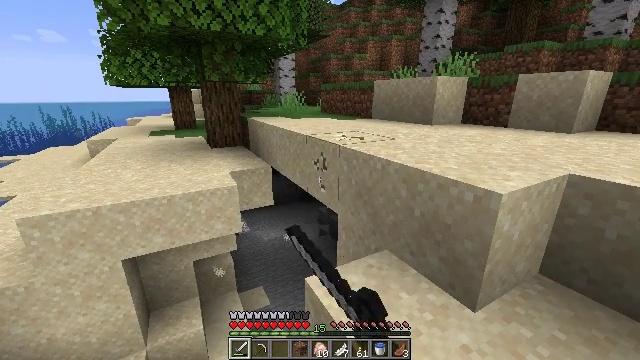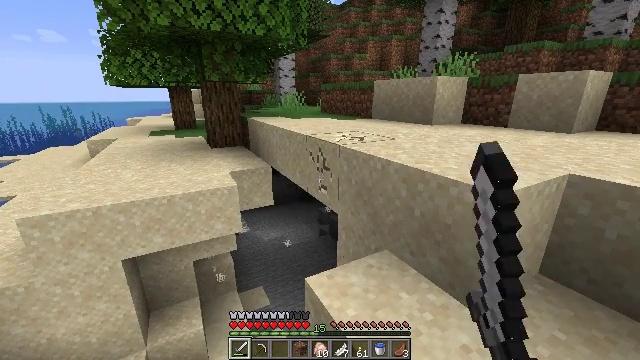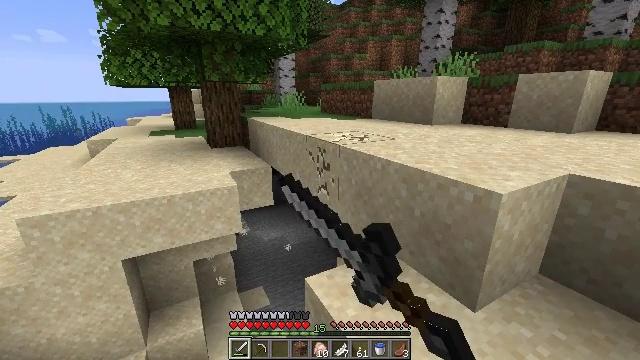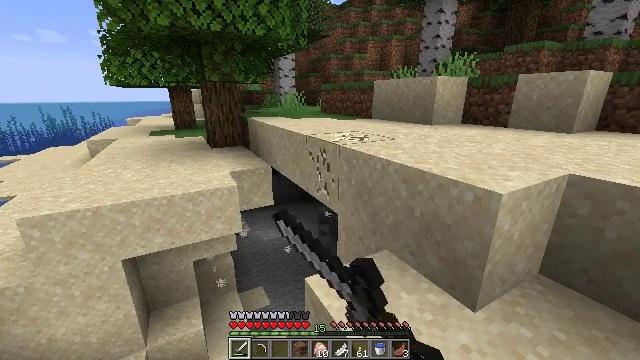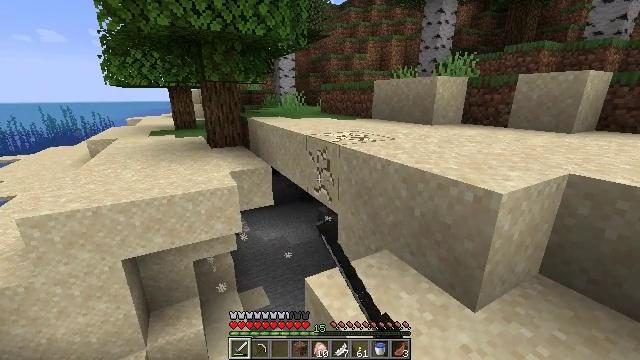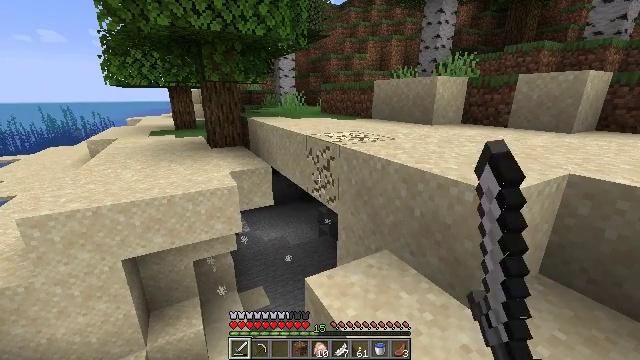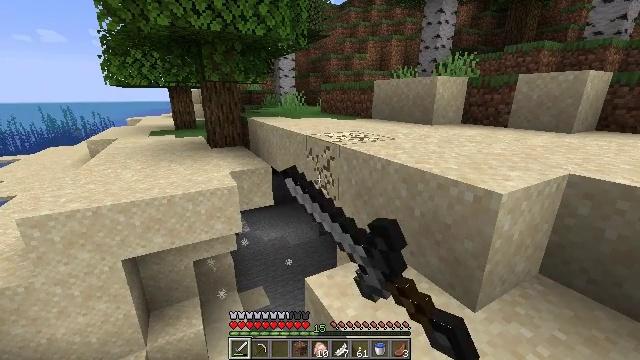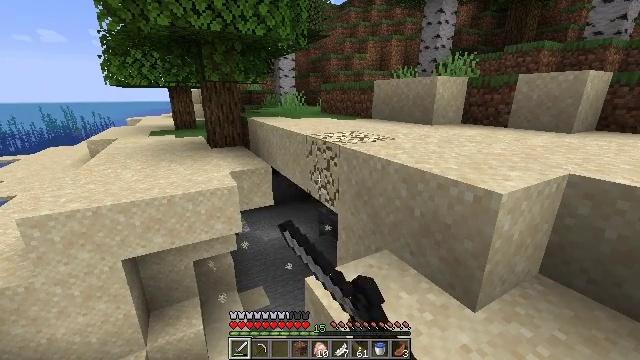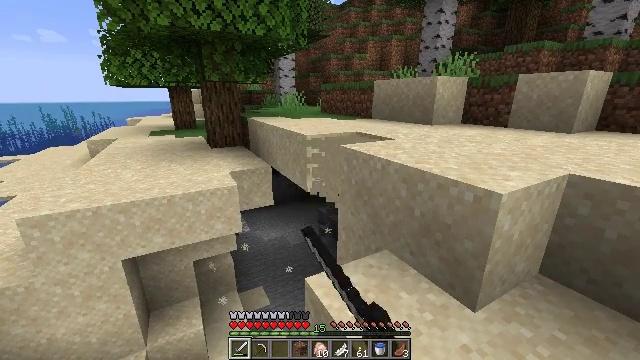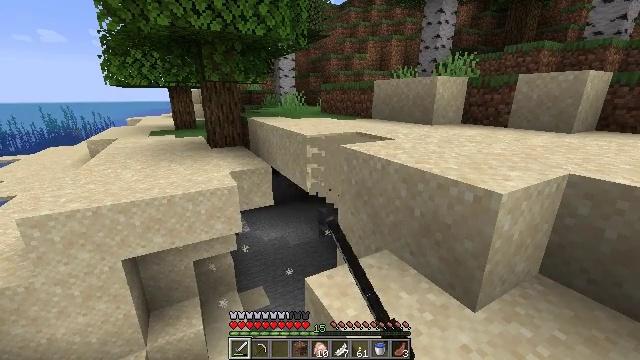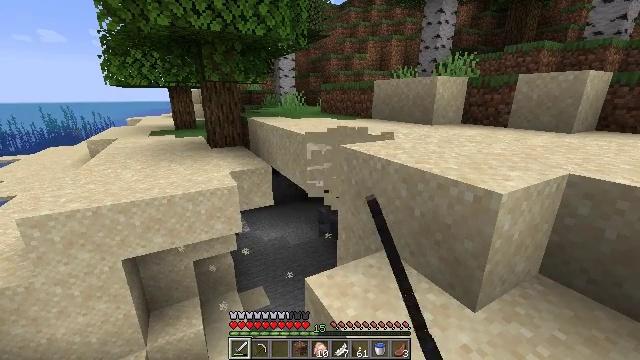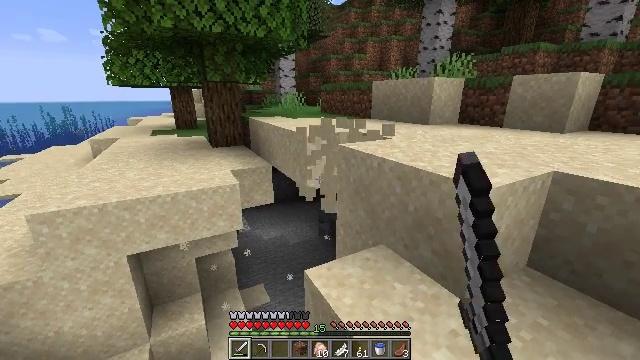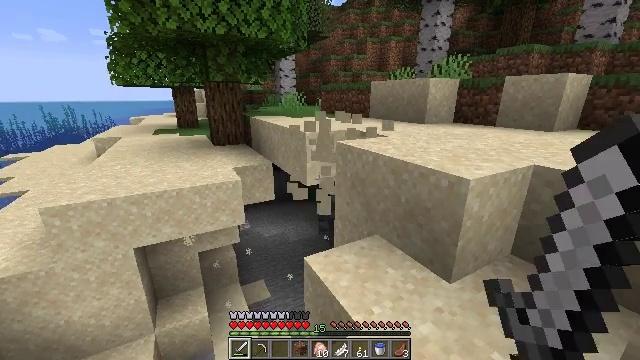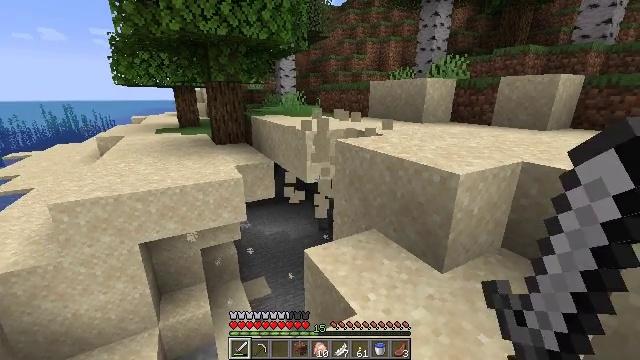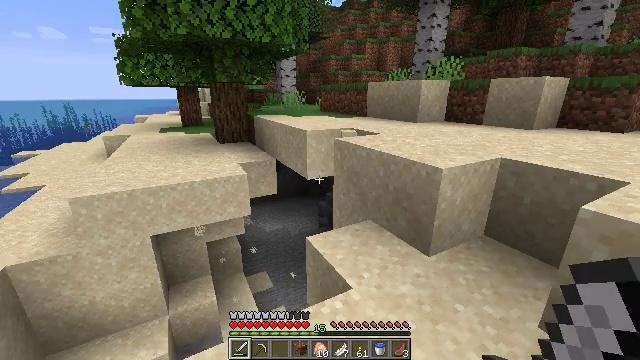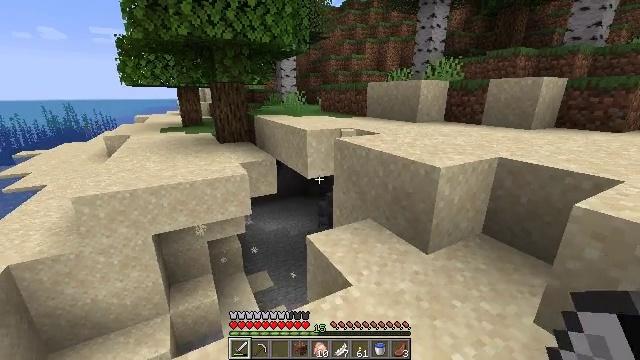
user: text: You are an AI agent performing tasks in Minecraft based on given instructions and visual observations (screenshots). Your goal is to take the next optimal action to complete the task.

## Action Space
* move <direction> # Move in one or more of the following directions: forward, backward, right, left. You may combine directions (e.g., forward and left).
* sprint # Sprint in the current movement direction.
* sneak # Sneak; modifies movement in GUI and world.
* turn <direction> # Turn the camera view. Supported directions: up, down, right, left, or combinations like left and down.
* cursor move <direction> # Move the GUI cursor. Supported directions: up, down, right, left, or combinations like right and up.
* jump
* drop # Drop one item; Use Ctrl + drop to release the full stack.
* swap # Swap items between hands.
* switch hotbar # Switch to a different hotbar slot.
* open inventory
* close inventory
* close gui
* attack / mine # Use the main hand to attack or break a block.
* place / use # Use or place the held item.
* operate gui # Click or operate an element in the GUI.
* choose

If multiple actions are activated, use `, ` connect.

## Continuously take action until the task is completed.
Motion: motion action
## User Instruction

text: Collect sand to make glass.
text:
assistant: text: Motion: attack / mine
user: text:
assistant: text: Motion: attack / mine
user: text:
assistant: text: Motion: attack / mine
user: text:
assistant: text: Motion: attack / mine
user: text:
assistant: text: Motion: attack / mine
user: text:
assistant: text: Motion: attack / mine
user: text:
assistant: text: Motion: attack / mine
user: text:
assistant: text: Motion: attack / mine
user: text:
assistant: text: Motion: attack / mine
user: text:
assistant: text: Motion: move back, attack / mine
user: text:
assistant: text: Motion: move back, attack / mine
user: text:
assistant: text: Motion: move back, attack / mine
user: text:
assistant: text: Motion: move back, attack / mine
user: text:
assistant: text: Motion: move back, attack / mine
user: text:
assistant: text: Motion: move back, attack / mine
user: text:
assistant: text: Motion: move back, attack / mine
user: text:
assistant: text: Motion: move back
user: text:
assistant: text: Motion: move back, jump
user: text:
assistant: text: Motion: move back, jump
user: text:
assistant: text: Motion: move back, jump
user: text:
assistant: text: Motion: move back, jump
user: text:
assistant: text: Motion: move back, jump
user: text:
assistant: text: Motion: move back, jump
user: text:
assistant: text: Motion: move back, jump
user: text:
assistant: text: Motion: move back and move right, turn left, jump
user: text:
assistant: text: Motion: move back and move right, turn left, jump
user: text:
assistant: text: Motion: move back and move right, turn left, jump
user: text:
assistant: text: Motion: move back and move right, jump
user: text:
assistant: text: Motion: move back and move right, jump
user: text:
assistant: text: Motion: move back and move right, turn left